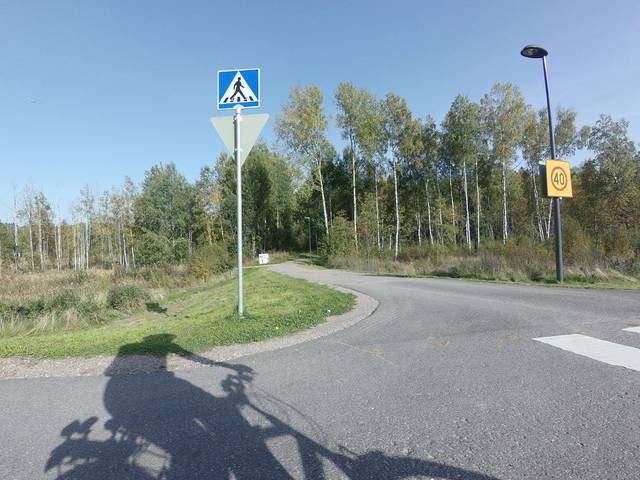
Region: Finland
Coordinates: 60.172, 24.617